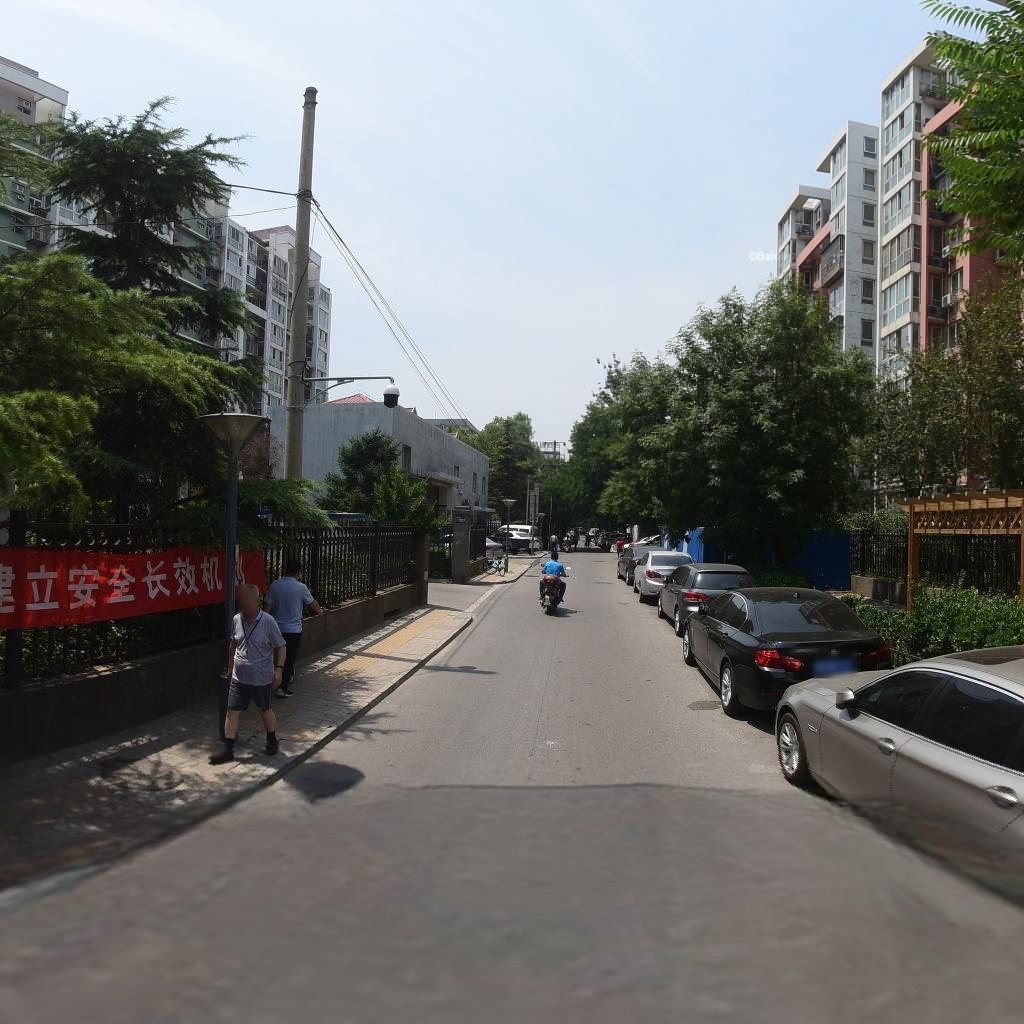
Region: Dongcheng
Road damage annotations: longitudinal crack, manhole cover